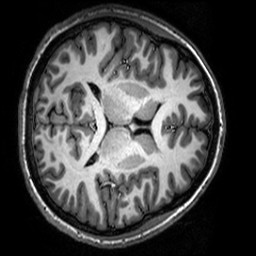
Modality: T1w
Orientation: axial